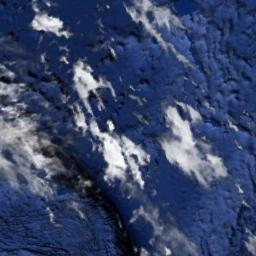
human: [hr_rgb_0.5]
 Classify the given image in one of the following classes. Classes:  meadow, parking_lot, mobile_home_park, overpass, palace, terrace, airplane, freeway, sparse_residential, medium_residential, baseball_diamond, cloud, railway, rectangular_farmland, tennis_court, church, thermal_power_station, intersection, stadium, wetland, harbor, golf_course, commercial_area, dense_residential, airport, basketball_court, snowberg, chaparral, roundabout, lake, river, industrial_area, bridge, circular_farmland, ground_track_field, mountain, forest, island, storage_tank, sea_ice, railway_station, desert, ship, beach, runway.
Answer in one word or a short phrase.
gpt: cloud